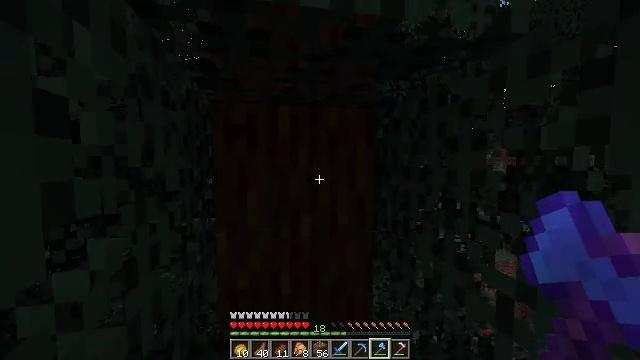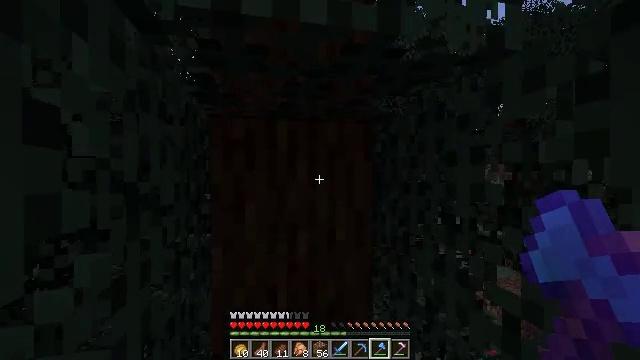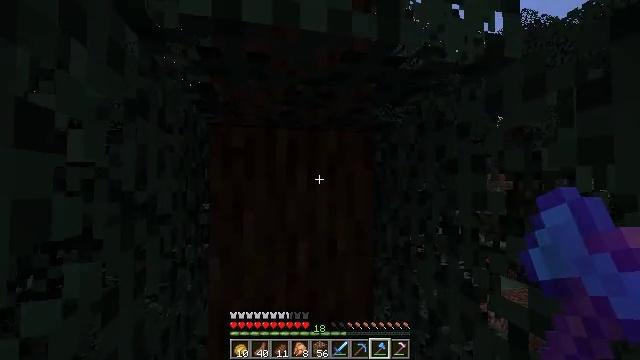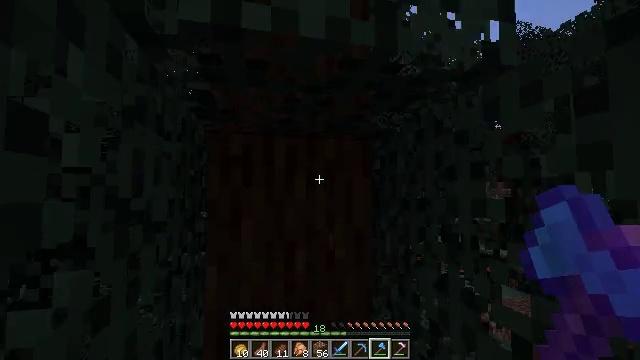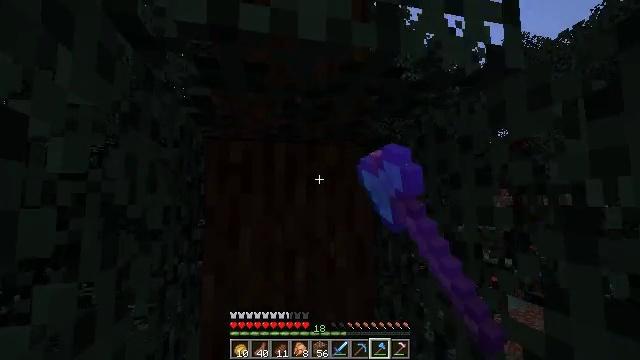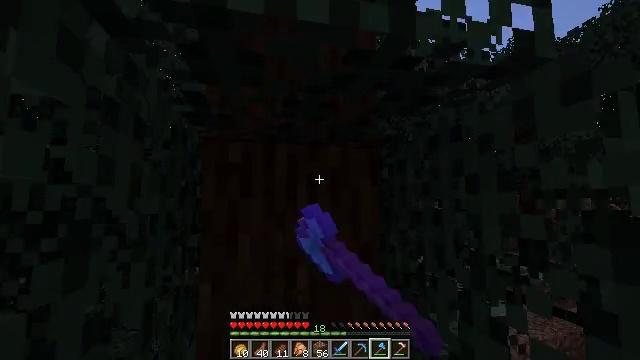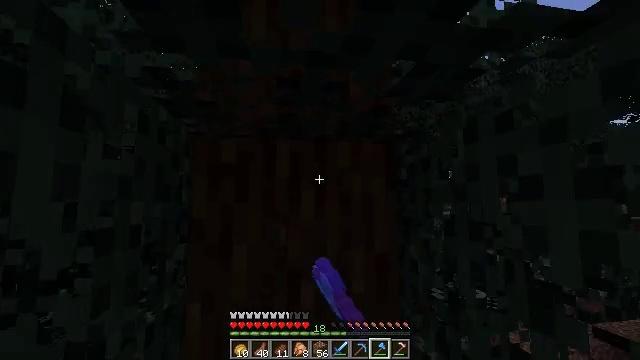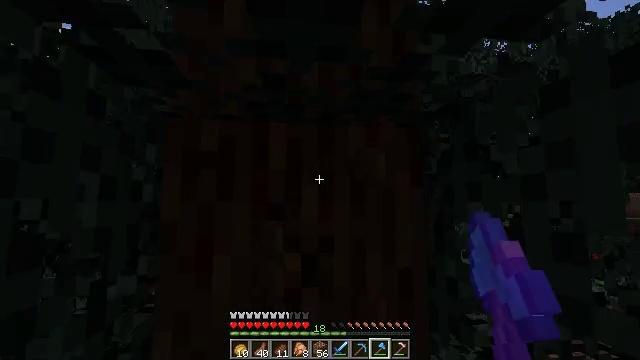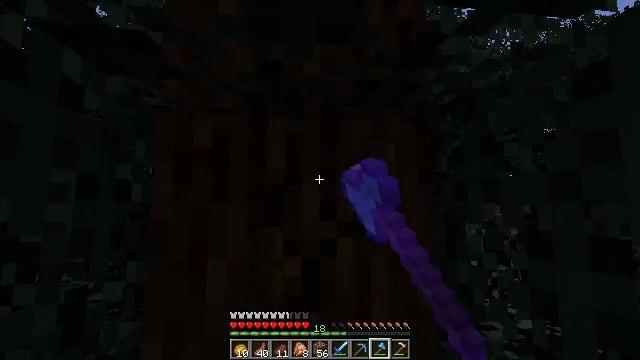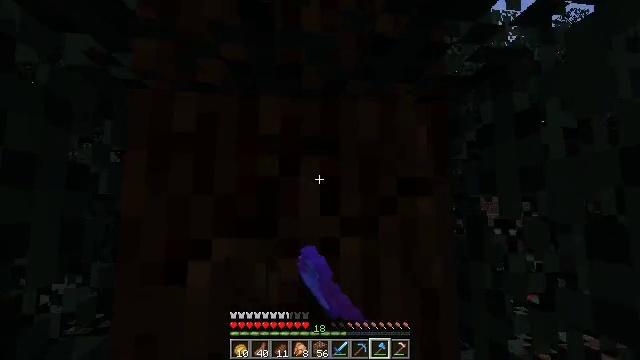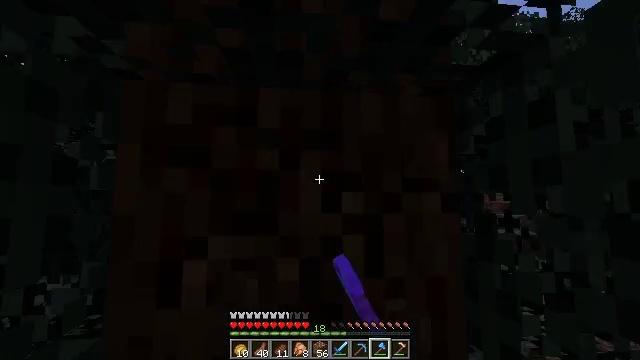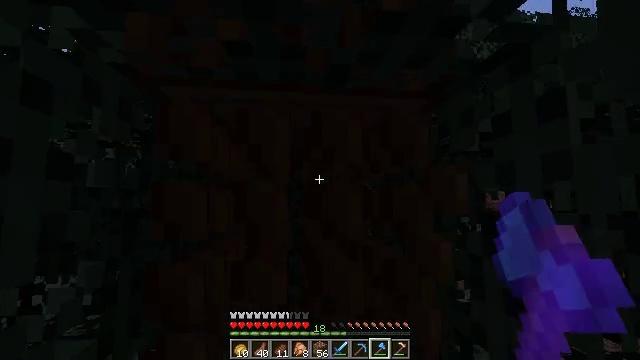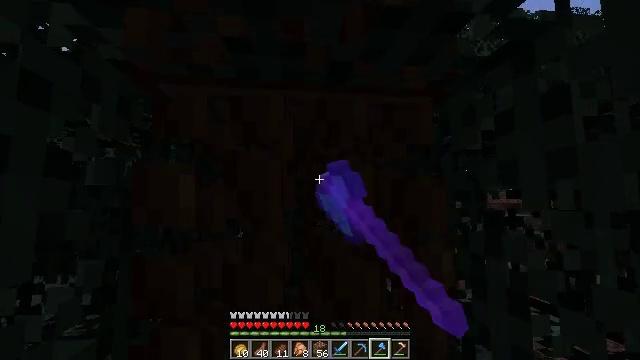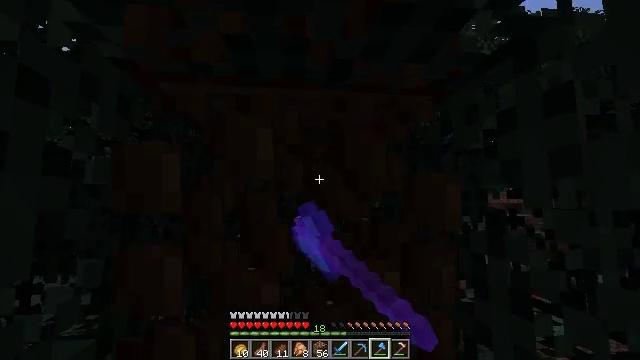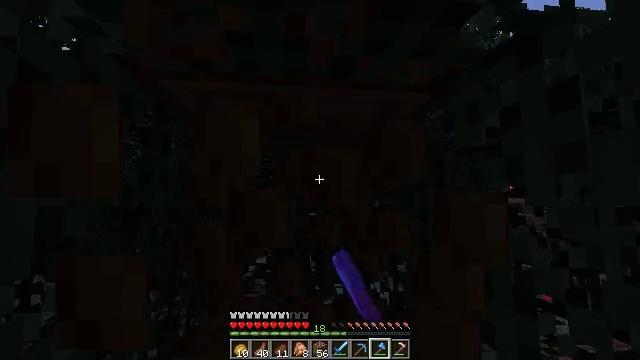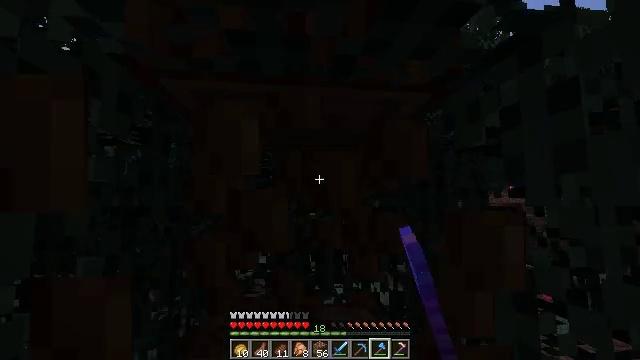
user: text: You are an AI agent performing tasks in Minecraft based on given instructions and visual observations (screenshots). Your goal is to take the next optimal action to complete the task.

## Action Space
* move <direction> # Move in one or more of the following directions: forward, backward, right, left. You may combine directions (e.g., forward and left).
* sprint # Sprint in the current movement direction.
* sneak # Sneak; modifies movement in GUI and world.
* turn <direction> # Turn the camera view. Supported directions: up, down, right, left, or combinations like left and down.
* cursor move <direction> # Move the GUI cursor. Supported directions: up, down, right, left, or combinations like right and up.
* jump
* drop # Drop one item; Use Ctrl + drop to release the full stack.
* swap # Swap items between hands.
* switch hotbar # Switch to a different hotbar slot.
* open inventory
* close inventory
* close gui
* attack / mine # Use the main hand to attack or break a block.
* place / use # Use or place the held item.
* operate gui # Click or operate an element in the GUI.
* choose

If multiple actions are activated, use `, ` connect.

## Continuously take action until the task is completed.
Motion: motion action
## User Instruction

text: Collect spruce log for building materials.
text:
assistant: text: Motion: turn up
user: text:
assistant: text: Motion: turn up
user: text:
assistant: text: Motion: turn up, attack / mine
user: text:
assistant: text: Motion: move forward, turn up, attack / mine
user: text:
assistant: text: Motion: move forward, attack / mine
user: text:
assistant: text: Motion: move forward, turn left, attack / mine
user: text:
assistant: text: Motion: move forward, turn left, attack / mine
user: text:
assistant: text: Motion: attack / mine
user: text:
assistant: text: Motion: attack / mine
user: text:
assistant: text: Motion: attack / mine
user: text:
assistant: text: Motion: attack / mine
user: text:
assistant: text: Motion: attack / mine
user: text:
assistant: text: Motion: attack / mine
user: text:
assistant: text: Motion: attack / mine
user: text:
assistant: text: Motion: attack / mine
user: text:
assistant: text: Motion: attack / mine